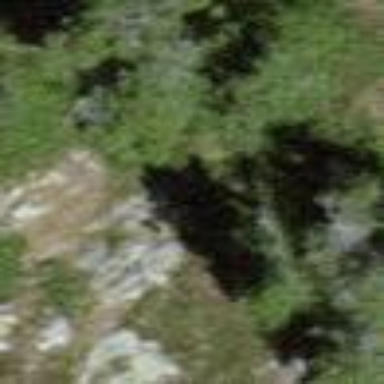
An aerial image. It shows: Patch of scrub vegetation.